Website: crate-barrel
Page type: address-validator
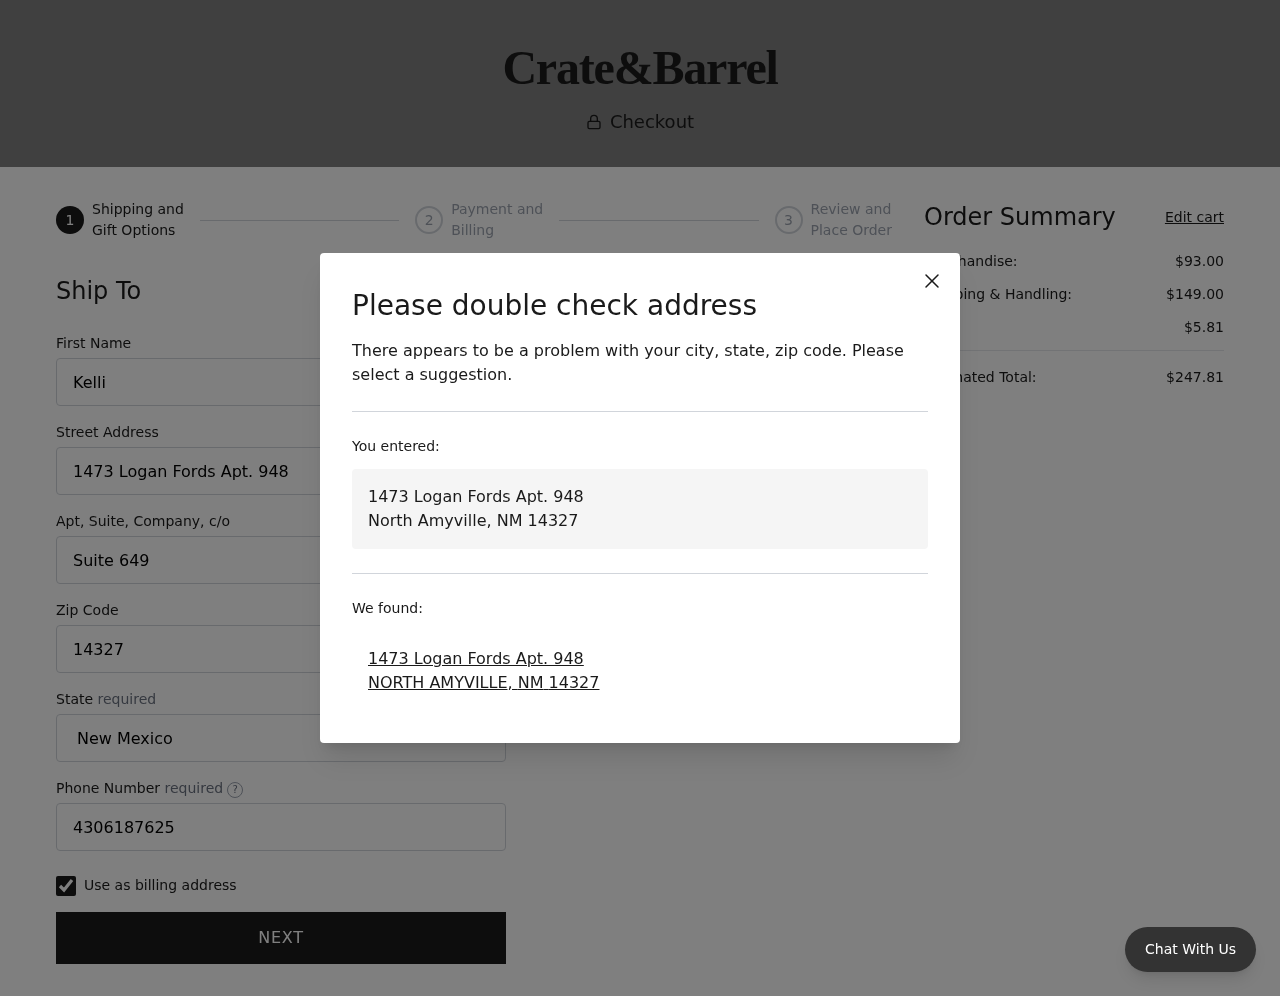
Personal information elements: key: PII_CITY
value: North Amyville
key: PII_CITY
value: NORTH AMYVILLE
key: PII_FIRSTNAME
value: Kelli
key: PII_PHONE
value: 4306187625
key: PII_POSTCODE
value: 14327
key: PII_STATE
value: New Mexico
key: PII_STATE_ABBR
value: NM
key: PII_STREET
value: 1473 Logan Fords Apt. 948
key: PII_STREET2
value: Suite 649
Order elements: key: ORDER_SUBTOTAL
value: $93.00
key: ORDER_SHIPPING_COST
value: $149.00
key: ORDER_TAX
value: $5.81
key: ORDER_TOTAL
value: $247.81